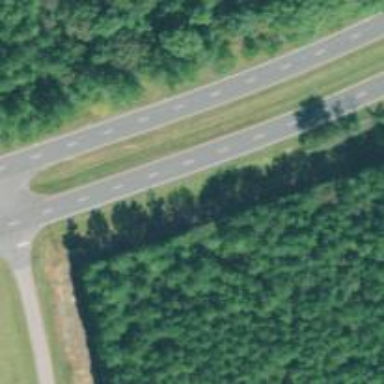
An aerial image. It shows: Primary highway.